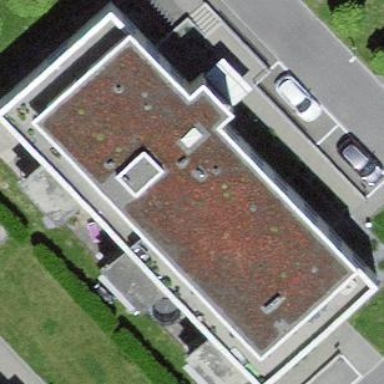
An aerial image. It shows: Building with apartments and flat roof.